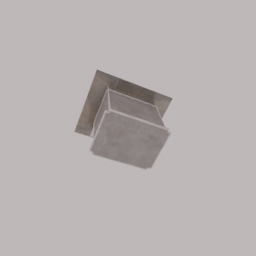
Label: architecture